Question: I'm struggling to discover why my CGI python script will only print one value it obtains from an order form. I have a form on order.html with the following opening tag-
'''
<form name="cInformation" method="post" action="http://csusap.csu.edu.au/cgi-pub/bbuckl05/order.cgi" onsubmit="return validate()">
'''
I won't post it's contents as its quite extensive, however I can guarantee that all of it's input fields have consistent names which I use in my .cgi script. My .cgi script obtains a list of values as such-
'''
#!/usr/bin/env python
# Import modules for CGI handling
import cgi, cgitb
# Create instance of FieldStorage
form = cgi.FieldStorage()
# Order quantities, data from fields
bolt_quantity = form.getvalue('qbolt')
nut_quantity = form.getvalue('qnut')
washer_quantity = form.getvalue('qwasher')
bolt_cost = form.getvalue('total1')
nut_cost = form.getvalue('total2')
washer_cost = form.getvalue('total3')
total_cost = form.getvalue('totalcost')
'''
And afterwards, it attempts to post them-
'''
# Prints the customer's order information
print "<h4><p>Order Information:
</h4>"
print "Quantity of bolts ordered: %s (%s)" % (bolt_quantity, bolt_cost)
print "<br/>Quantity of nuts ordered: %s (%s)" % (nut_quantity, nut_cost)
print "<br/>Quantity of washers ordered: %s (%s)" % (washer_quantity, washer_cost)
print "<br/><br/>Total Cost: %s" % (total_cost)
'''
These are just portions of my code, if necessary I can provide the entire script. The problem is, that it ONLY ever correctly prints the quantity of bolts ordered, NOTHING else, as viewable in the screenshot below-

I hope I've given enough information. Can anybody help me to find and fix the issue?
Thank you,
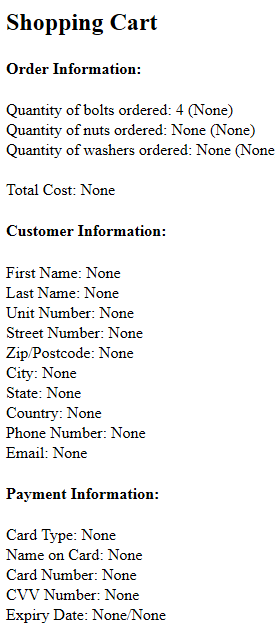
Answer: I figured it out, it was so simple and I feel so stupid. form.getvalue gets the value from the name not the id of the tag. I assigned ids to all the form data, instead of names.